Field crop: tomato
Growth stage: 1
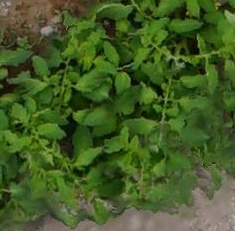
Species: tomato